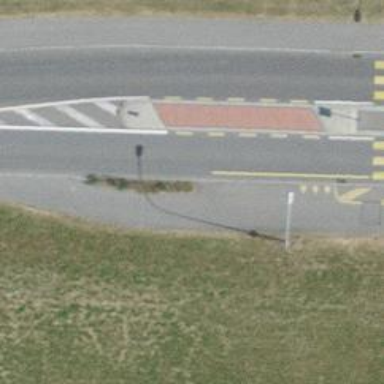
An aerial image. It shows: Cycleway.